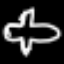
Label: airplane